Question: Currently while , PDF is displaying .
Is there any way it will also display of the same form ?
Form Description I am referring is as per bellow pointer :

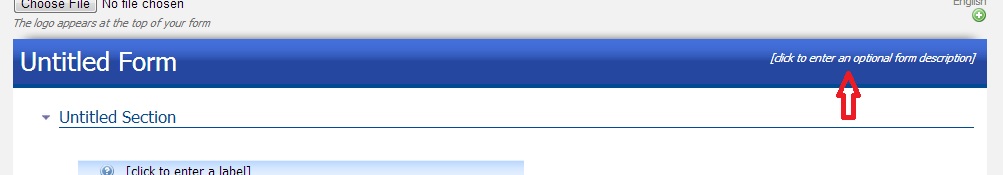
Answer: You need to change the CSS used. By default, there is a rule like this:
'''
@media print {
.fr-form-description { display: none; }
}
'''
You would have to add a stronger (or placed after) rule doing for example:
'''
@media print {
.fr-form-description { display: block; }
}
'''